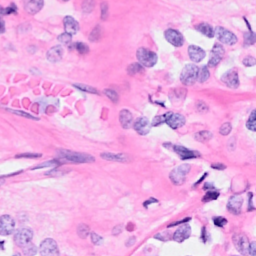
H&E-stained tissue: Breast